Question: when i'm trying to search on the md-contact-chips i'm having an error showing that 'createFilterFor' is not a function. But i did create it as a function as show below. may i know is there any way to resolve this problem ?
basically i'm trying to clone this <URL>' however, after i got the data display in the md-contact-chip like the pictures below, the 'querySearch' is not working anymore.

'''
<md-contact-chips required ng-model="tags" md-require-match md-contacts="querySearch($query)" md-contact-name="name" md-contact-image="image" filter-selected="true" placeholder="Thai, chinese, cheap, cafe and etc">
</md-contact-chips>
'''
'''
$scope.querySearch = querySearch;
$scope.filterSelected = true;
$scope.allContacts = loadContacts();
$scope.allContacts.then(function(contacts){
$scope.tags = [contacts[0],contacts[1]]
})
/**
* Search for contacts.
*/
function querySearch (query) {
var results = query ?
$scope.allContacts.filter(createFilterFor(query)) : [];
return results;
}
/**
* Create filter function for a query string
*/
function createFilterFor(query) {
var lowercaseQuery = angular.lowercase(query);
return function filterFn(contact) {
return (contact._lowername.indexOf(lowercaseQuery) != -1);;
};
}
function loadContacts() {
var contacts;
return Account.getTastes()
.then(function(res) {
contacts = res.data[0].tastes;
return contacts.map(function (c, index) {
var colors = ["1abc9c", "16a085", "f1c40f", "f39c12", "2ecc71", "27ae60", "e67e22","d35400","3498db","2980b9","e74c3c","c0392b","9b59b6","8e44ad","34495e","2c3e50"];
var color = colors[Math.floor(Math.random() * colors.length)];
var cParts = c.split(' ');
var contact = {
name: c,
image: "http://dummyimage.com/50x50/"+color+"/f7f7f7.png&text="+c.charAt(0)
};
contact._lowername = contact.name.toLowerCase();
return contact;
});
})
.catch(function(error) {
console.log("Error:"+error)
});
}
'''
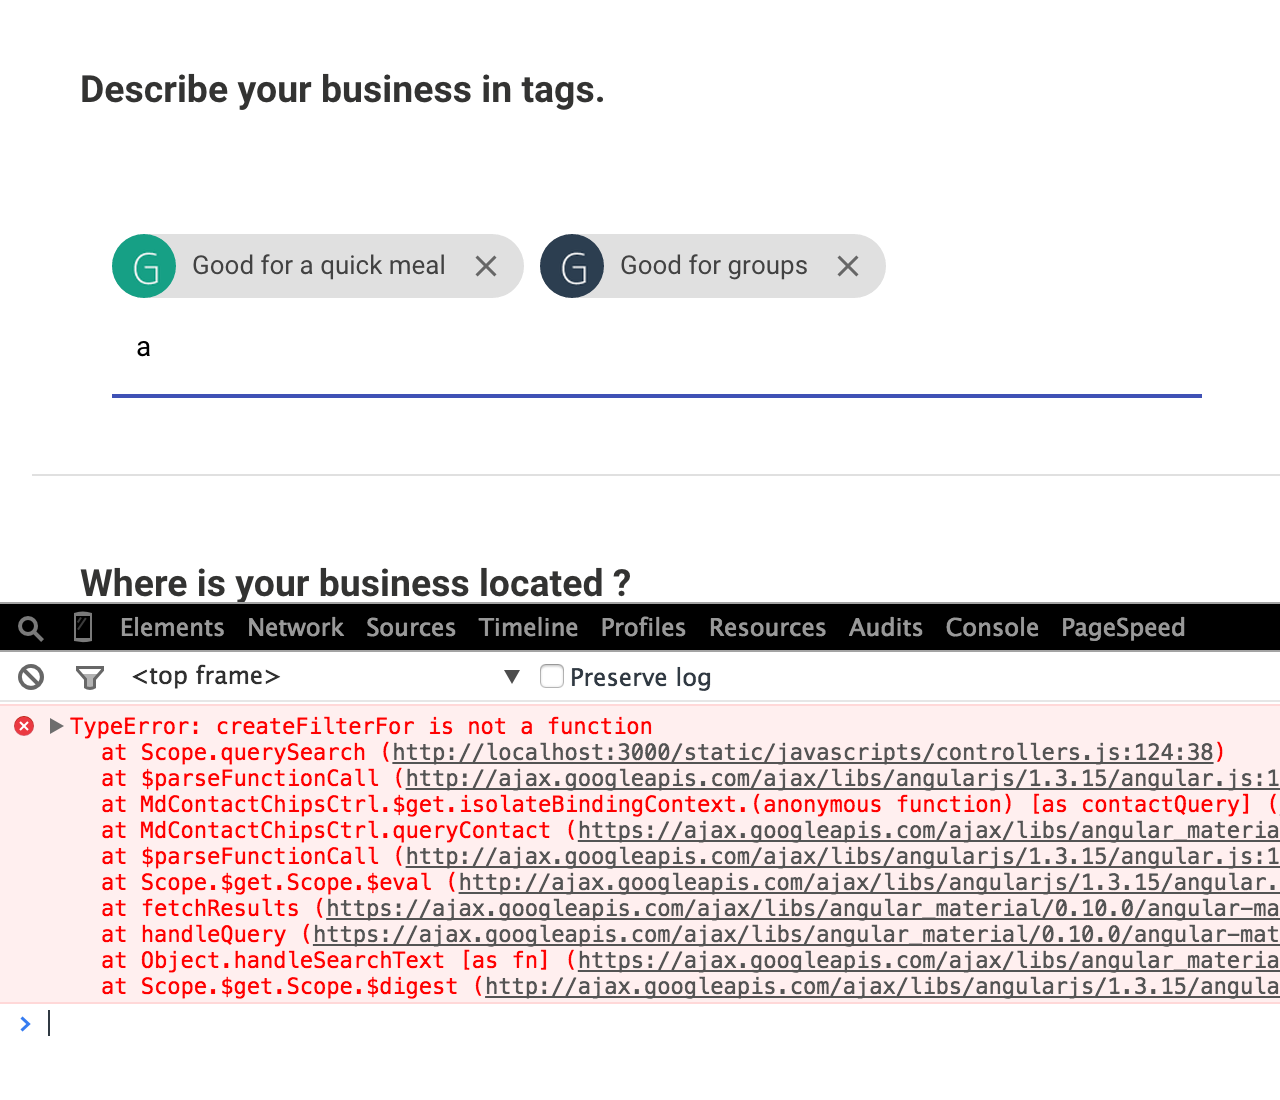
Answer: I have solved this problem
the reason i'm keep getting this error is because my $scope.allContacts is a promise instead of a array so the .filter will return the error saying createFilterFor is not a function.
'''
$scope.allTastes.then(function(tastes){
$scope.tags = [tastes[0],tastes[1]]
$scope.allTags = tastes; // create a new $scope to get all tags from the promise
})
/**
* Search for contacts.
*/
function querySearch (query) {
console.log($scope.allTastes) // return a promise
$scope.allTastes= $scope.allTags; // pass it to $scope.allTastes, now it has all the array
var results = query ?
$scope.allTastes.filter(createFilterFor(query)) : [];
return results;
}
'''
thanks for all the help !